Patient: sex M, age 22
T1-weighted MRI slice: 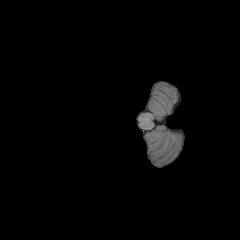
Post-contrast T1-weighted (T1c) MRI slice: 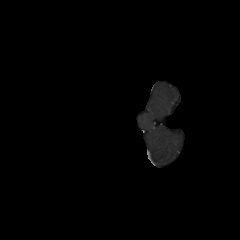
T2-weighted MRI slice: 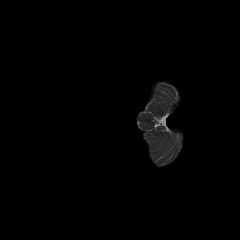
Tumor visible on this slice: no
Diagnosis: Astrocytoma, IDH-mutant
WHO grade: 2